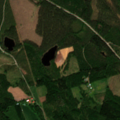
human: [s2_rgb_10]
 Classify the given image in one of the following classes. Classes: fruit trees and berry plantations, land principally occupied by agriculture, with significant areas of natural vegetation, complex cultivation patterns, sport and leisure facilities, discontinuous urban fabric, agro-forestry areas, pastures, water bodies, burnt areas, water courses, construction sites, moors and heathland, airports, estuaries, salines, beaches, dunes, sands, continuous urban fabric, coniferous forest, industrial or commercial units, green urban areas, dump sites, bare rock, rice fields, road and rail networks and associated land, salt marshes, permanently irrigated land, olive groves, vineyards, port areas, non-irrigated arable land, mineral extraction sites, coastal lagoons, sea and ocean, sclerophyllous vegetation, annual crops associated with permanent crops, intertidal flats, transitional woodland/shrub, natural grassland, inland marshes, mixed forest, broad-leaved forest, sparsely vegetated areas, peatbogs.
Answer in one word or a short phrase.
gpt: land principally occupied by agriculture, with significant areas of natural vegetation, coniferous forest, mixed forest, transitional woodland/shrub